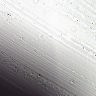
Metastatic tissue present: no